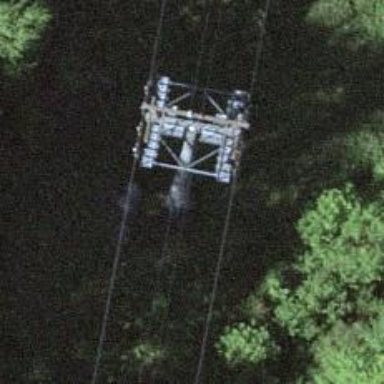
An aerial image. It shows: Pylon used for aerialway.